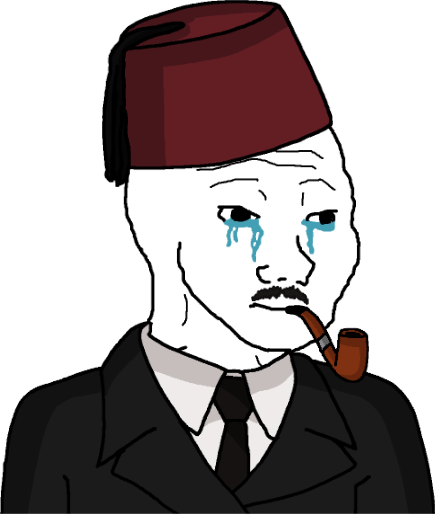
Label: 5_Doomer